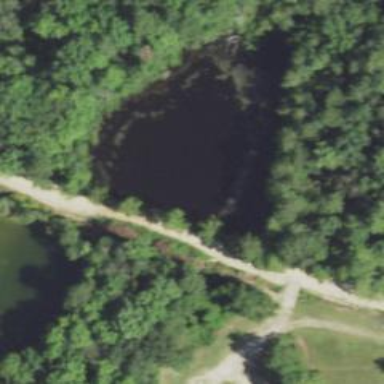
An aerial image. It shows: Culvert tunnel.